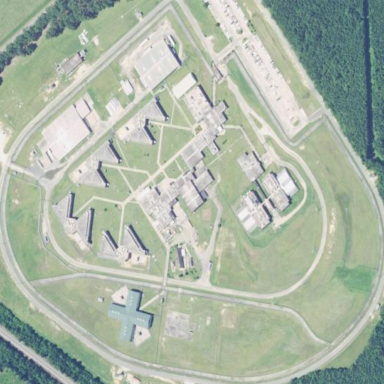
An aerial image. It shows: Prison enclosed by fence.